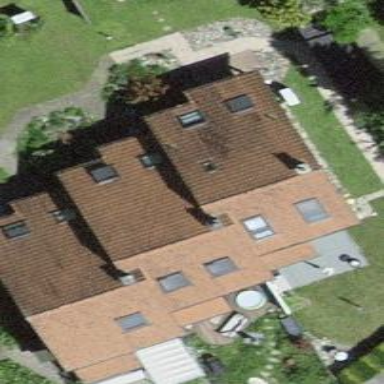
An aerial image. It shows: Terrace building.